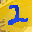
Label: 2